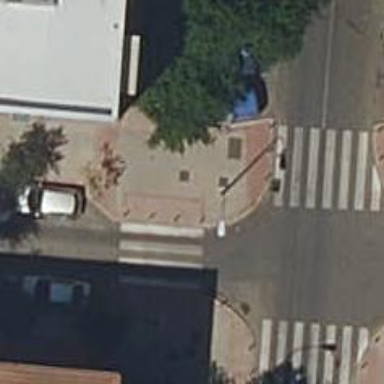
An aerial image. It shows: Bollard barrier.